Brain MRI, t1w sequence, axial 2D slice.
Patient: age 29, sex M, weight 90 kg, height 1.9 m
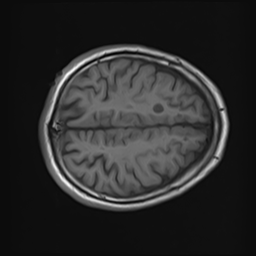